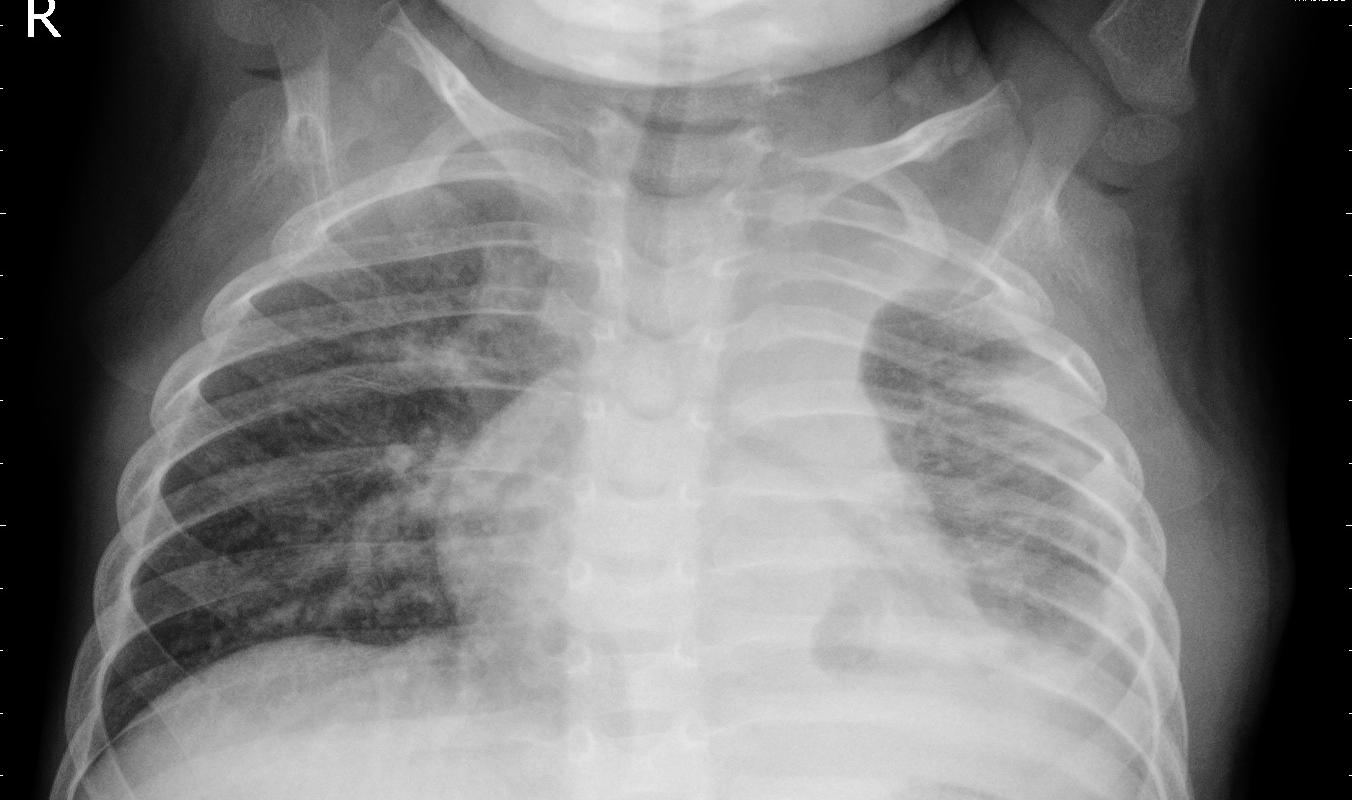
Diagnosis: PNEUMONIA